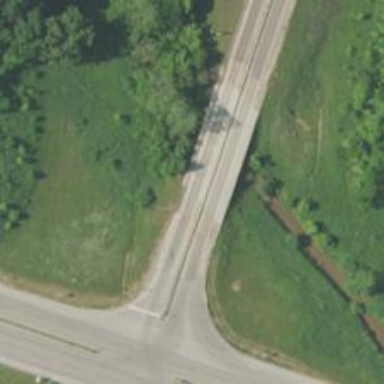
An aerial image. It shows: Trunk link highway bridge.